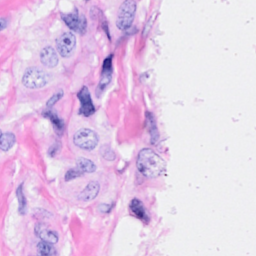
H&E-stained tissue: Breast